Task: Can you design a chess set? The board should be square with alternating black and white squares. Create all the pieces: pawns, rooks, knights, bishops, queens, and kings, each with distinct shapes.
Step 334:
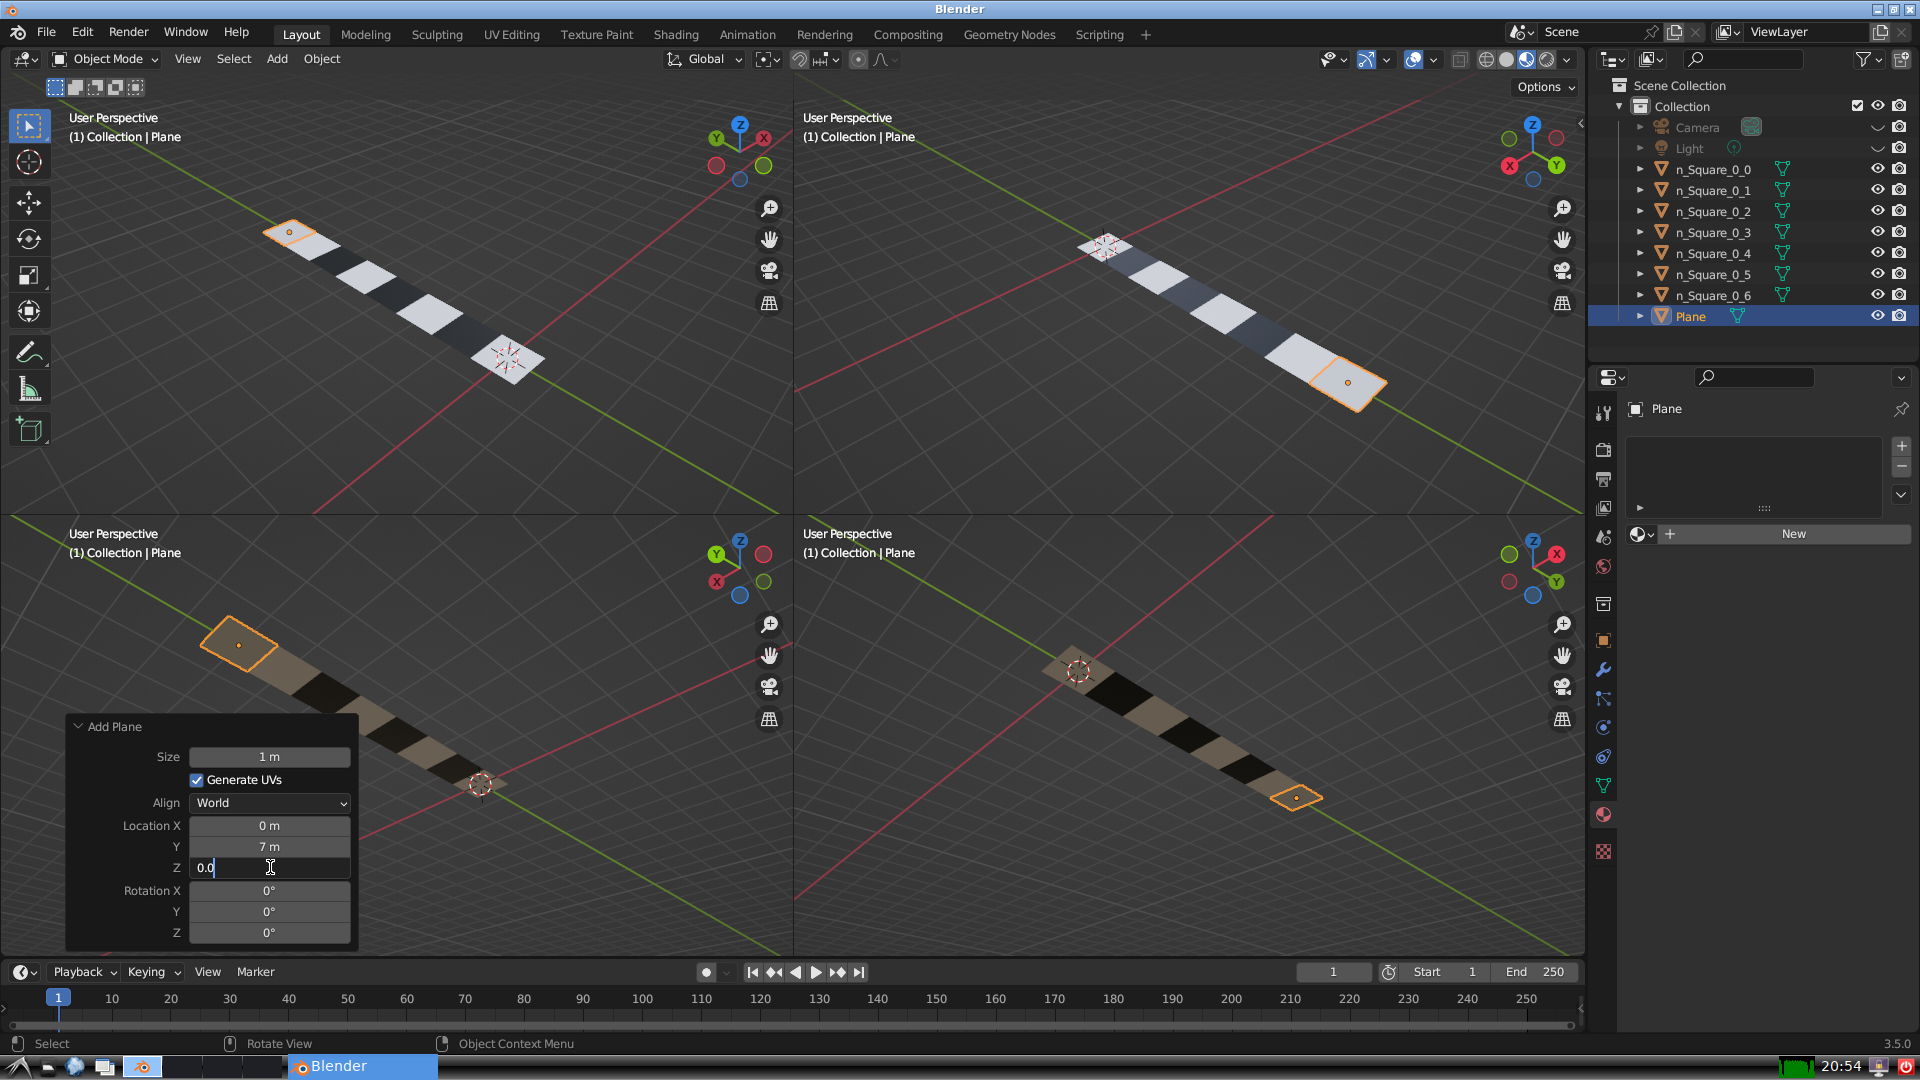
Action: {"key_press": ['Return']}